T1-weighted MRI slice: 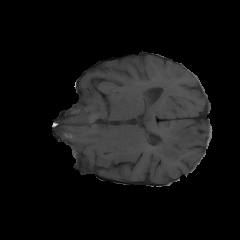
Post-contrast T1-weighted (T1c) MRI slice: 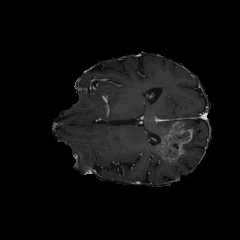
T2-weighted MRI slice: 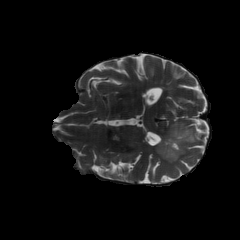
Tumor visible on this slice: yes